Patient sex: M
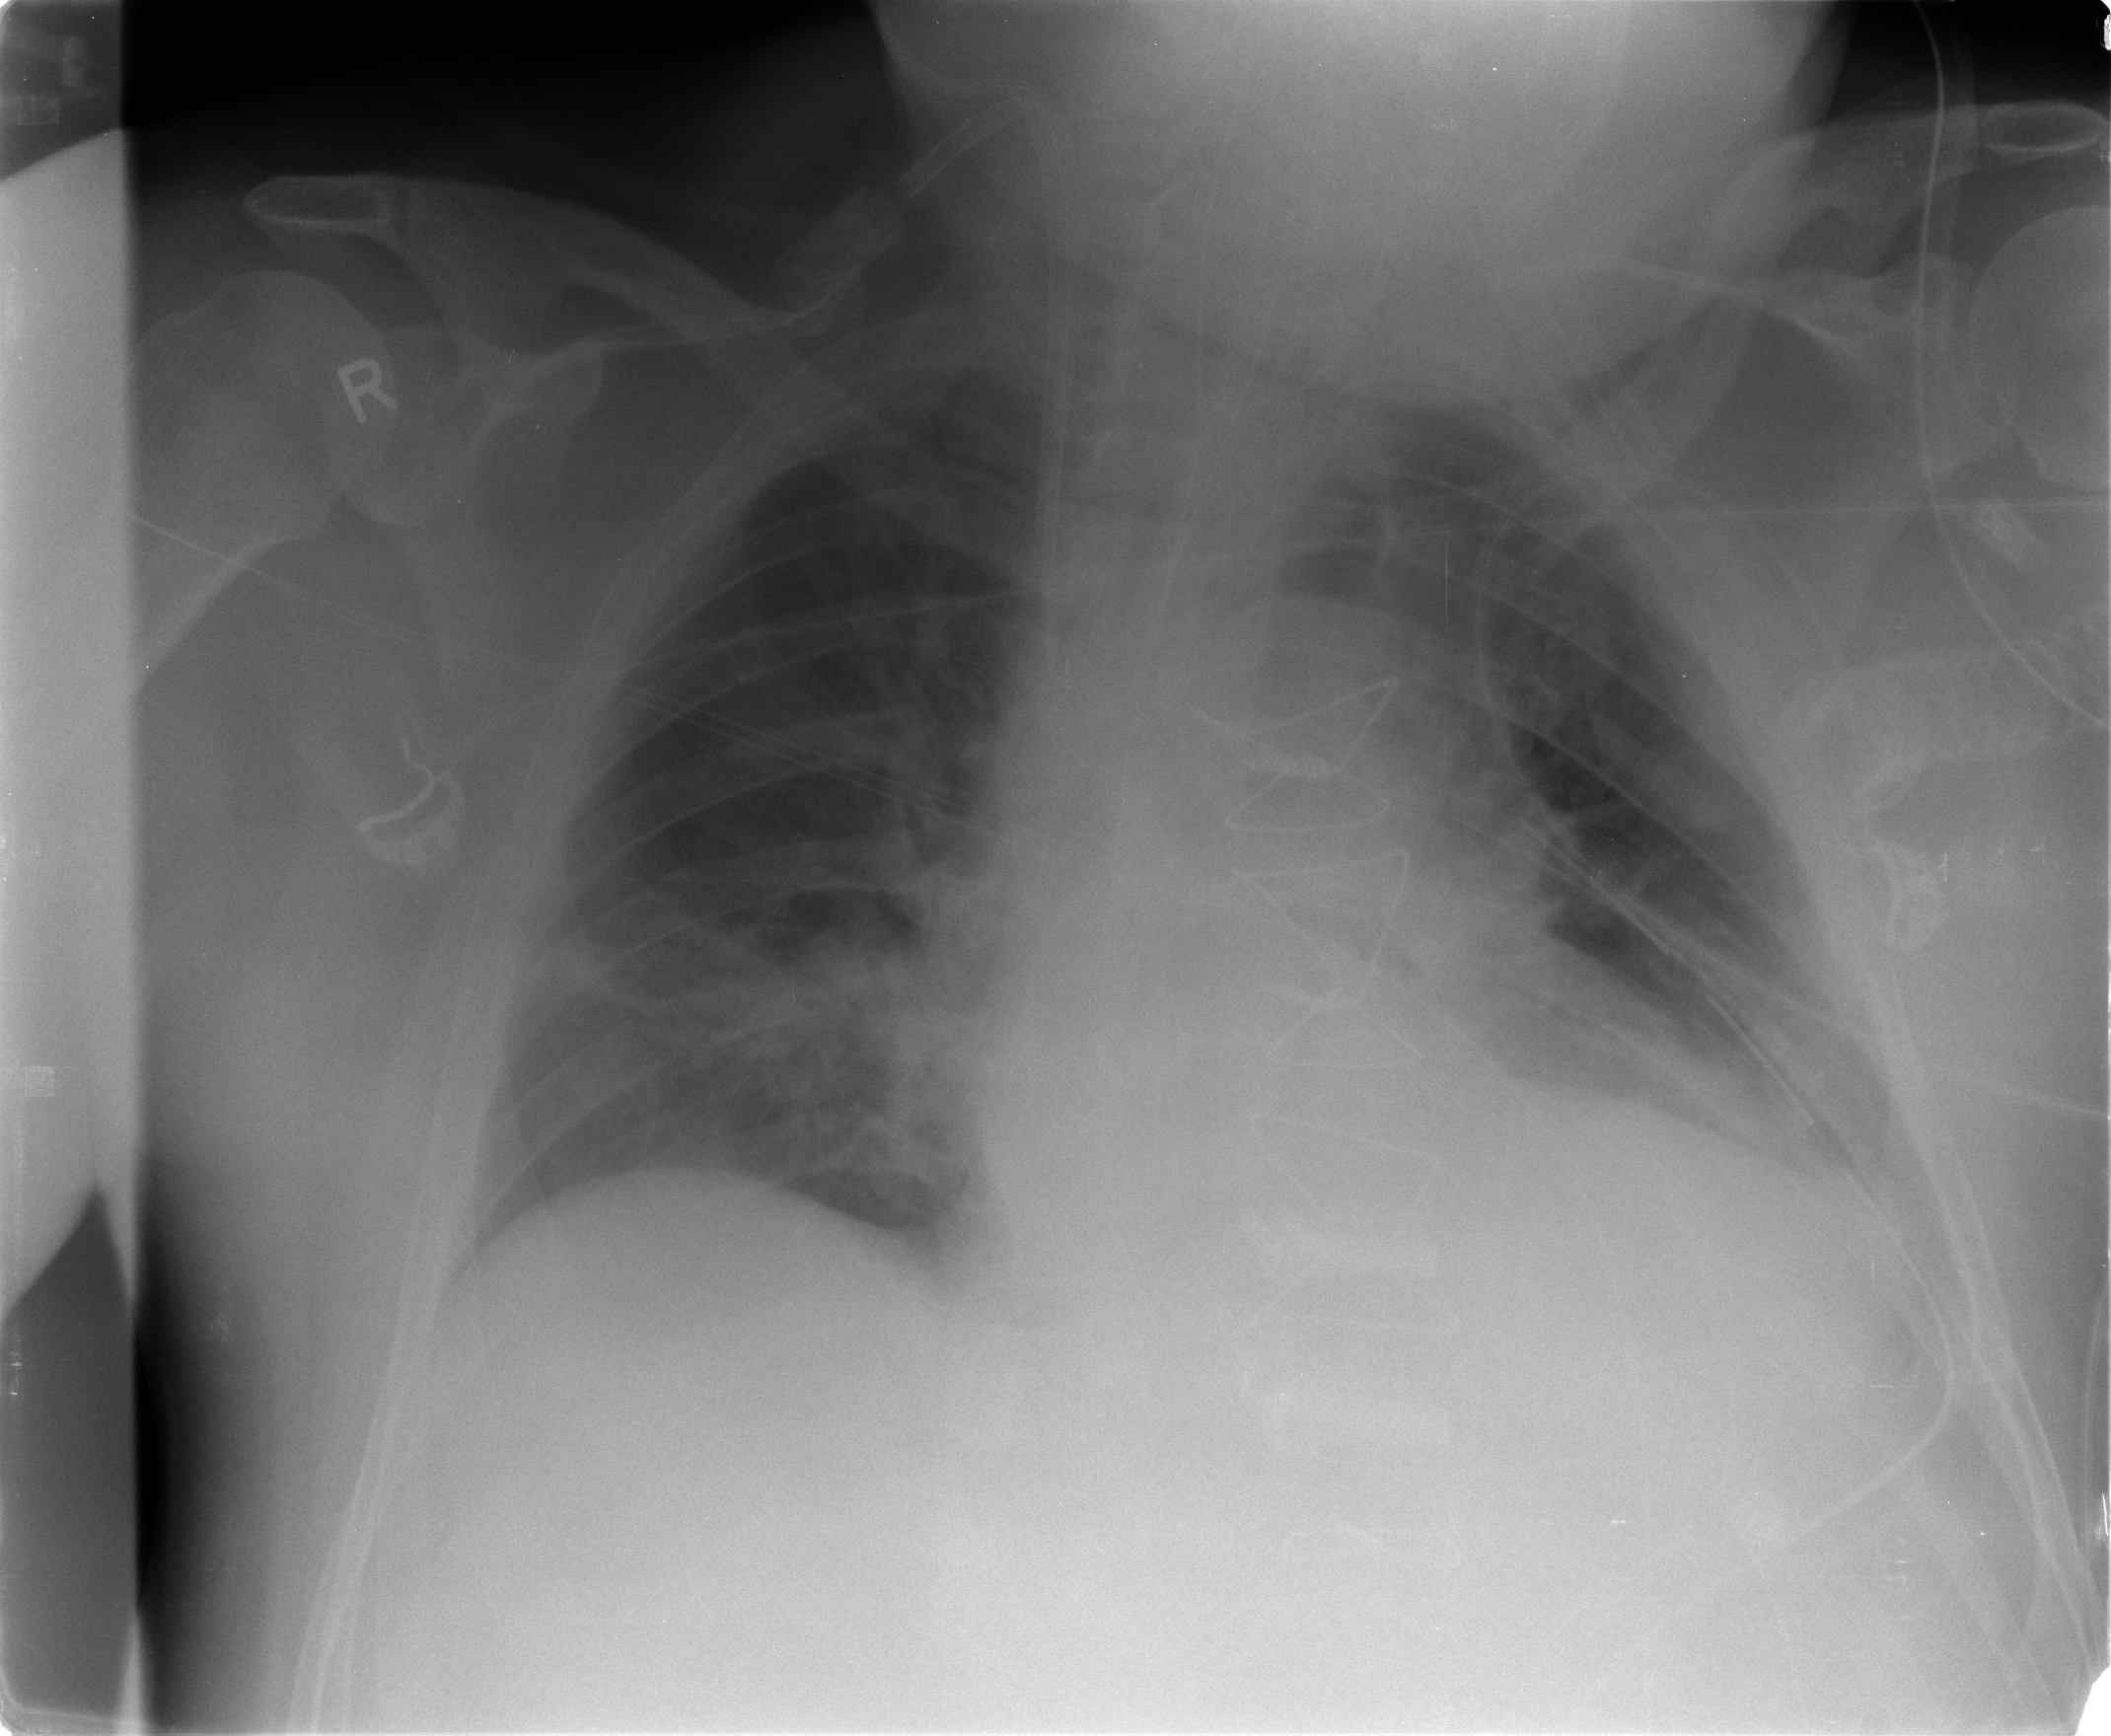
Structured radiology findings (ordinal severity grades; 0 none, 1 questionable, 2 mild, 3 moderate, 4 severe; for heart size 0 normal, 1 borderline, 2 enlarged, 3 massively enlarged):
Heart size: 0
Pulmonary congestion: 2
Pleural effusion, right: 0
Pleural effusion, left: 2
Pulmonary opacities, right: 0
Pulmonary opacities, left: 0
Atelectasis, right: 2
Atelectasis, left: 2